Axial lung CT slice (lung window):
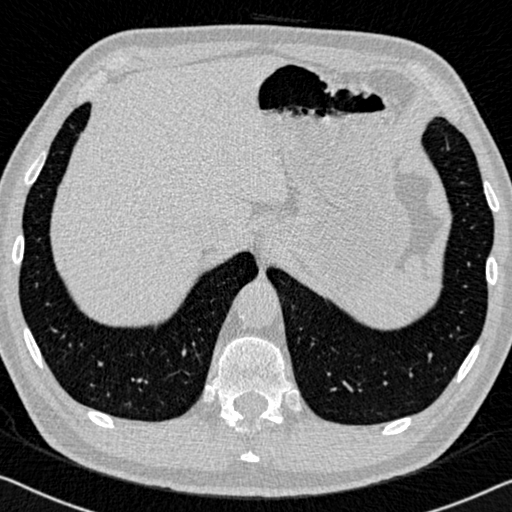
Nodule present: no